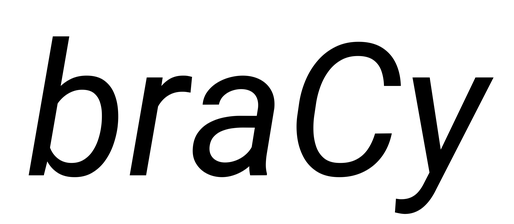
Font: Roboto-Italic_Italic